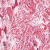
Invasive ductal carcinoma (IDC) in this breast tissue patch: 0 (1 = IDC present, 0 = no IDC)